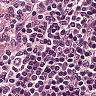
Metastatic tissue present: no